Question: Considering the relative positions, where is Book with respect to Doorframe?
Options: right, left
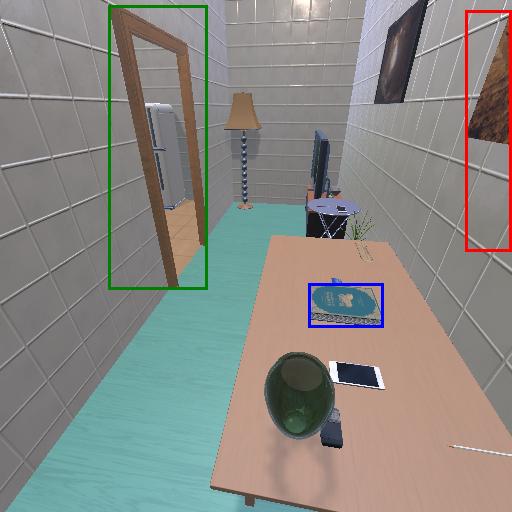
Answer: right